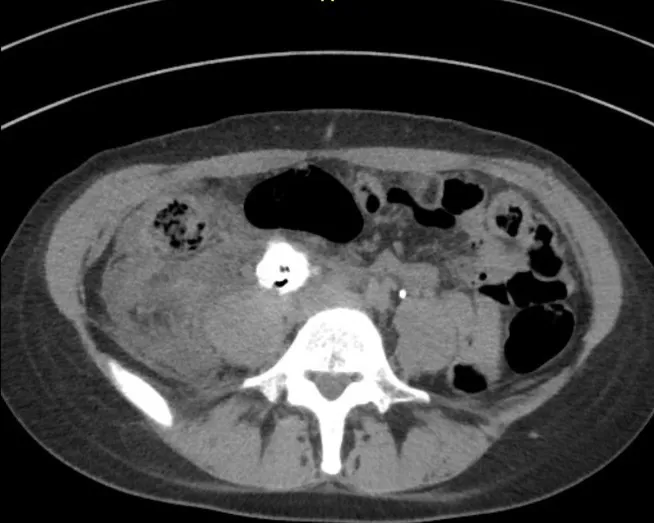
Preoperative CT showing right ureteral granuloma measuring 4.2 x 0.1 x 1.8 cm.
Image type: radiology (ct)